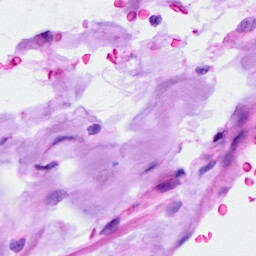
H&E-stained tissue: Ovarian